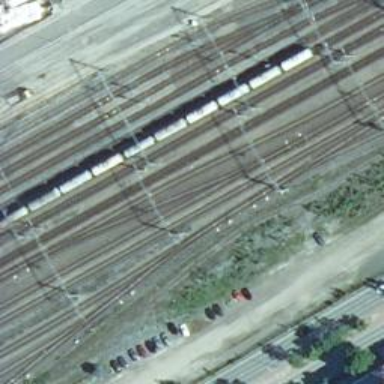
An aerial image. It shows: Disused railway yard with electrified contact lines.